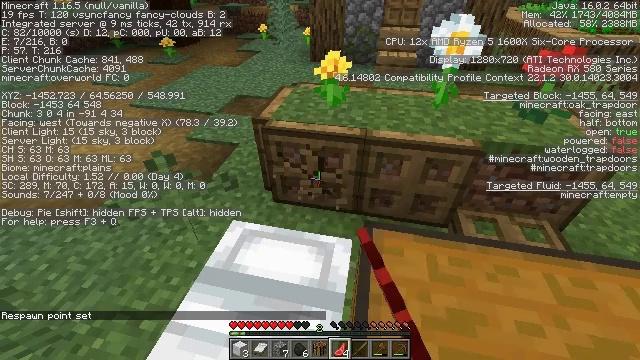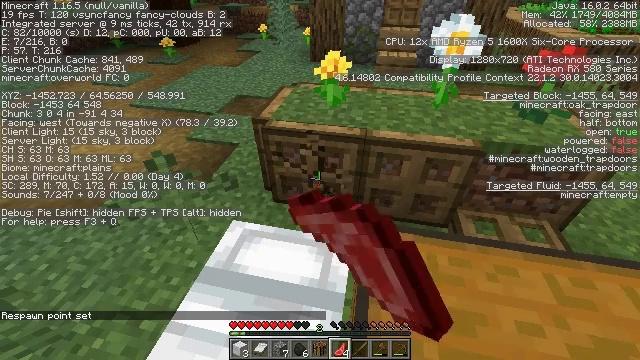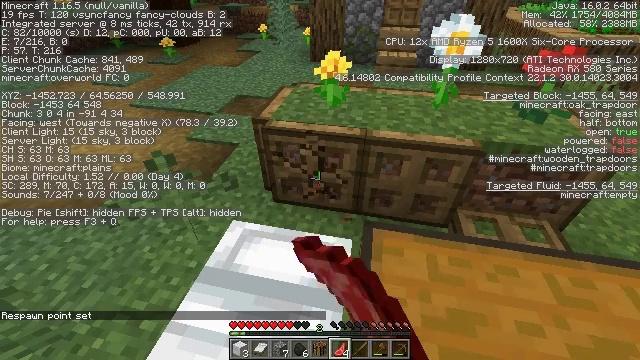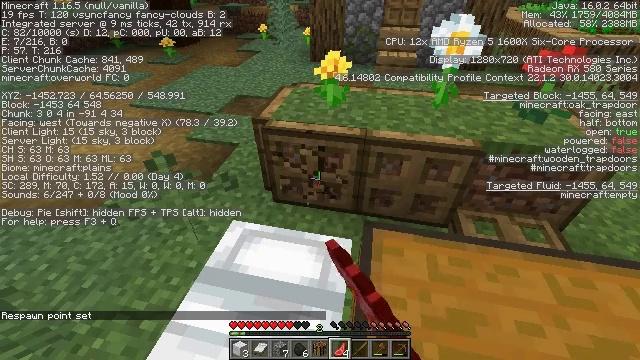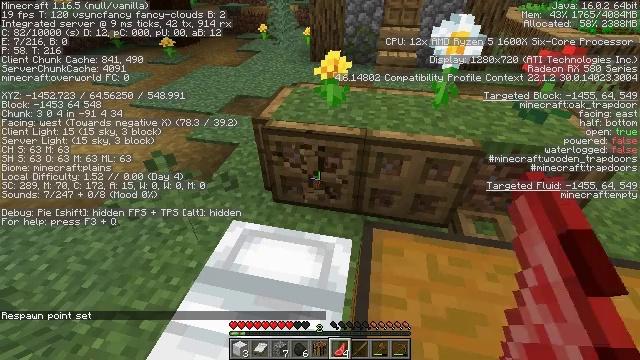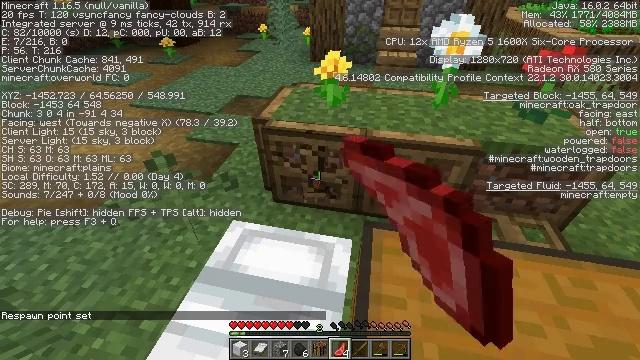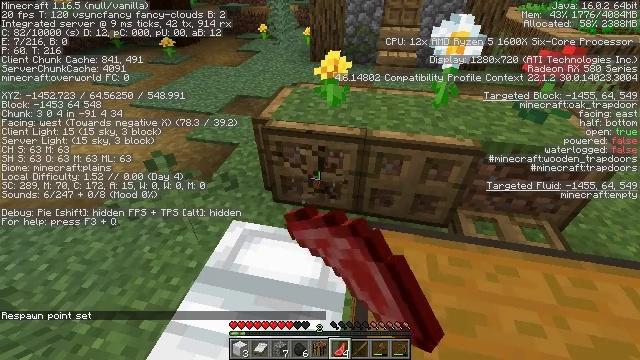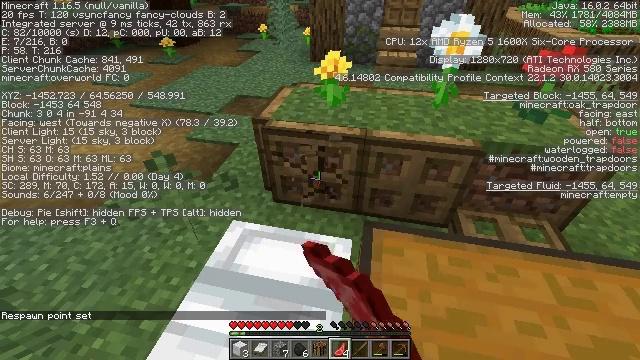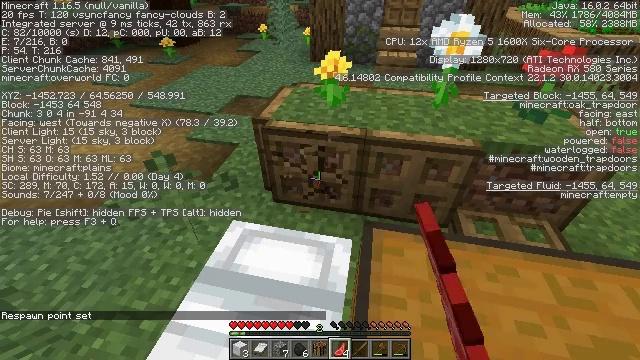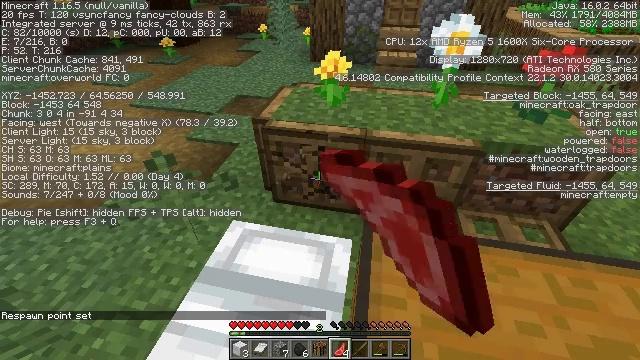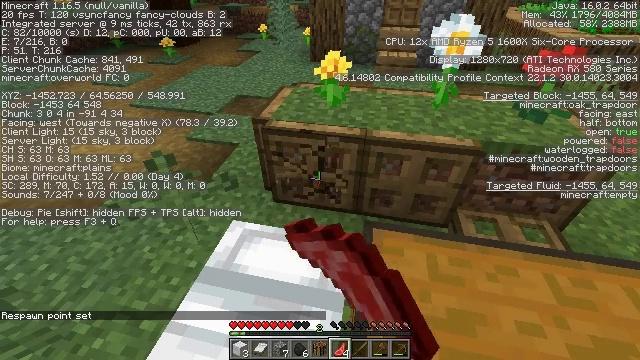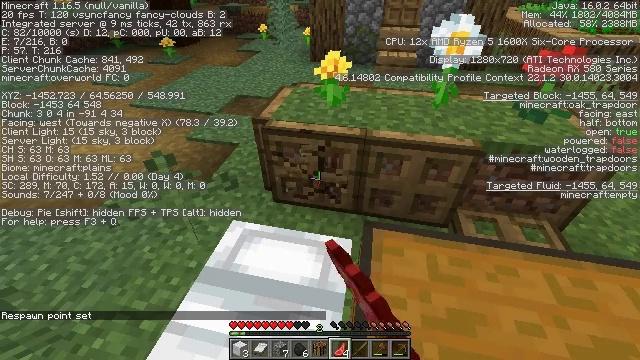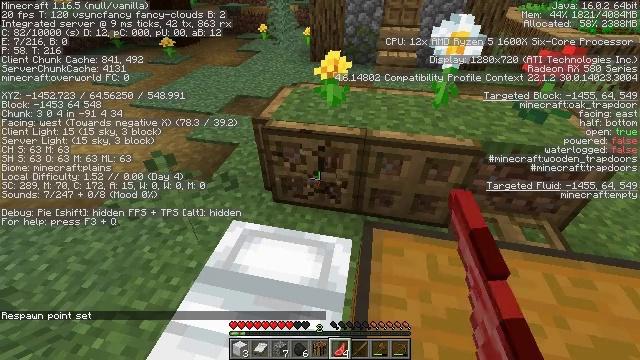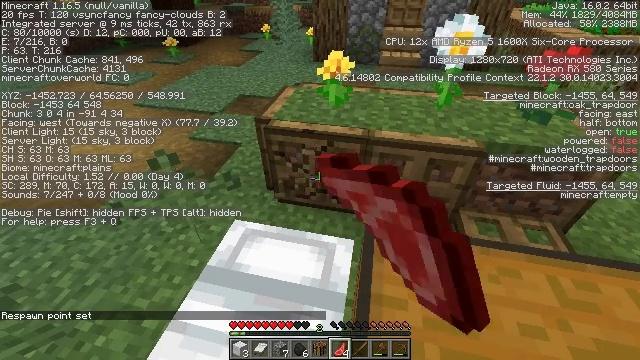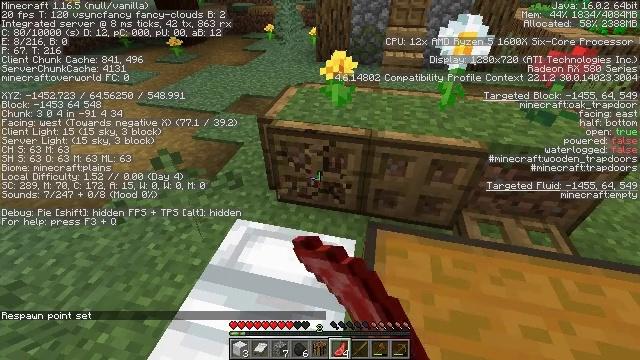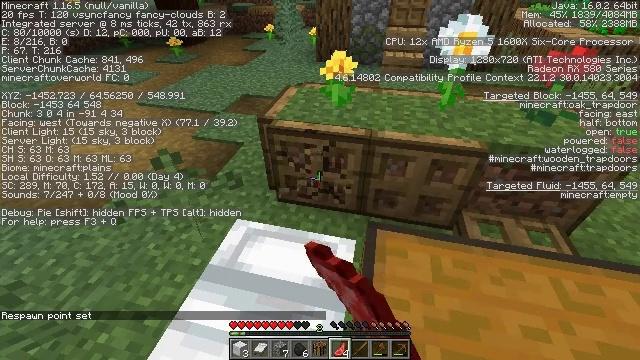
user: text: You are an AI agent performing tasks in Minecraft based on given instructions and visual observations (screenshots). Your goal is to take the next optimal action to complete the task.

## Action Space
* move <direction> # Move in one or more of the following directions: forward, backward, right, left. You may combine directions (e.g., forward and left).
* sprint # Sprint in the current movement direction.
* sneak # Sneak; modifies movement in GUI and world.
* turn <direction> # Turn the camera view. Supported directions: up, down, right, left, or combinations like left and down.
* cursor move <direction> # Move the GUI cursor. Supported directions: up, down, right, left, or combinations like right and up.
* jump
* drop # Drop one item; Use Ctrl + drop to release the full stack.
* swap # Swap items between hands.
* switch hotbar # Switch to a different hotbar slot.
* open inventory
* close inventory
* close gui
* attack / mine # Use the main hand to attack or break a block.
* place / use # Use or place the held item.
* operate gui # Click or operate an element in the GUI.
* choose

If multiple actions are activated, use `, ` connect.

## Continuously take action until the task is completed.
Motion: motion action
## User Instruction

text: Mine the oak trapdoor.
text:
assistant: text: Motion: attack / mine
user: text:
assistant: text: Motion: attack / mine
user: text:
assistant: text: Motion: attack / mine
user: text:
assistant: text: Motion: attack / mine
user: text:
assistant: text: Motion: attack / mine
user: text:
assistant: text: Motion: attack / mine
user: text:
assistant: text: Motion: attack / mine
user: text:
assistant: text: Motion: attack / mine
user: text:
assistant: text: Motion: attack / mine
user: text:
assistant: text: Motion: attack / mine
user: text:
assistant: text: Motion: attack / mine
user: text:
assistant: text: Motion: attack / mine
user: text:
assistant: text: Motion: attack / mine
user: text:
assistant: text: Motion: attack / mine
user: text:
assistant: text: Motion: attack / mine
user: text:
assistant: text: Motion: attack / mine
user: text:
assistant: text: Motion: attack / mine
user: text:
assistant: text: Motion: attack / mine
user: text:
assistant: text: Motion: attack / mine
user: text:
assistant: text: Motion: attack / mine
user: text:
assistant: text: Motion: attack / mine
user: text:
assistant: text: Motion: attack / mine
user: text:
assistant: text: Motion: attack / mine
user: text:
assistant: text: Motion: attack / mine
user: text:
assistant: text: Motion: attack / mine
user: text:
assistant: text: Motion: attack / mine
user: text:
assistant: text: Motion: attack / mine
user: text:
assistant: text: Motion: attack / mine
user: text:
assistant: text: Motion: attack / mine
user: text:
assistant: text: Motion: attack / mine